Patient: sex M, age 62
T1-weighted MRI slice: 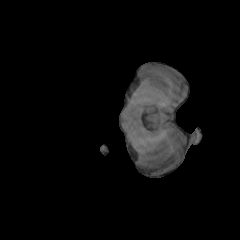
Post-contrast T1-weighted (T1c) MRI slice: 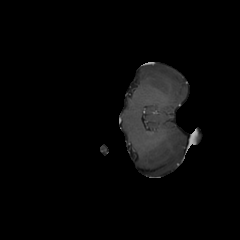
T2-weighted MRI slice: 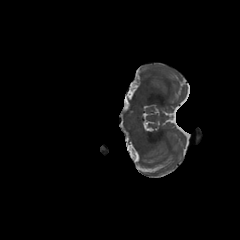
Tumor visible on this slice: no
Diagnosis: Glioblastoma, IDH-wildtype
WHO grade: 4